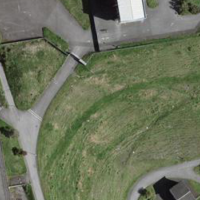
EUNIS habitat code: 44
Species observed at this site:
Anacamptis pyramidalis